Field crop: tomato
Growth stage: 1
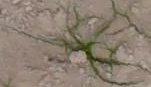
Species: cyperus